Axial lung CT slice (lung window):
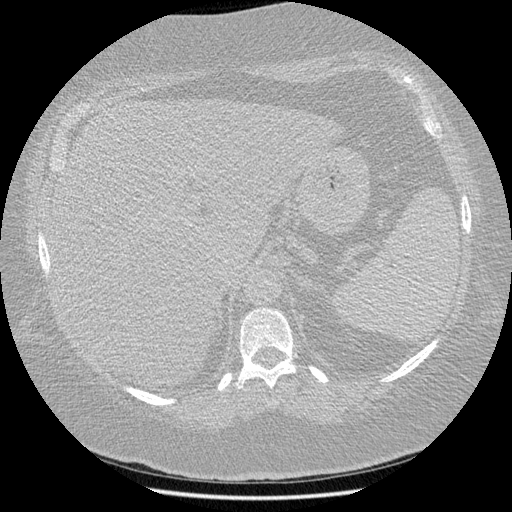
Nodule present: no